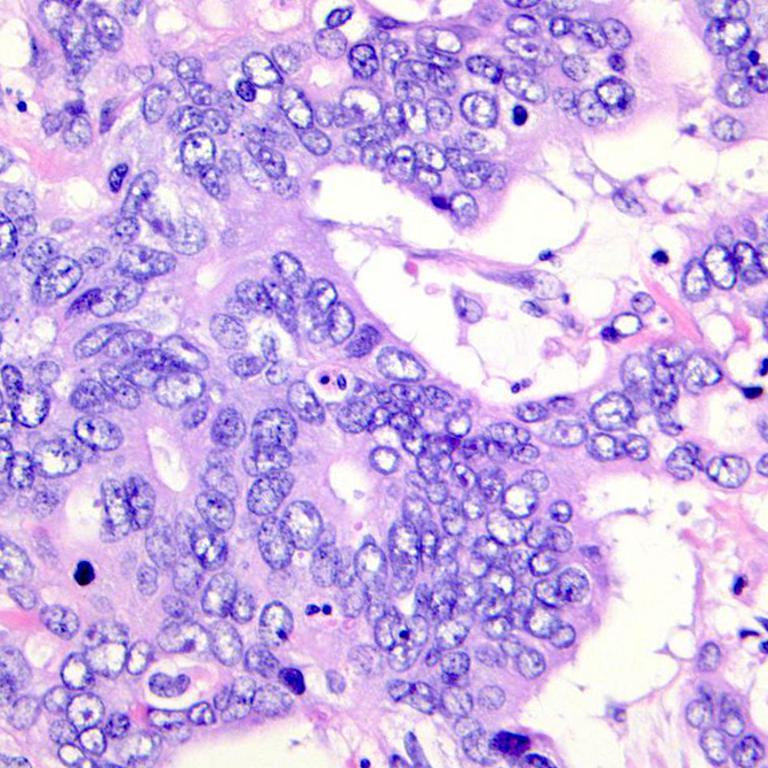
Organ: colon
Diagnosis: adenocarcinomas